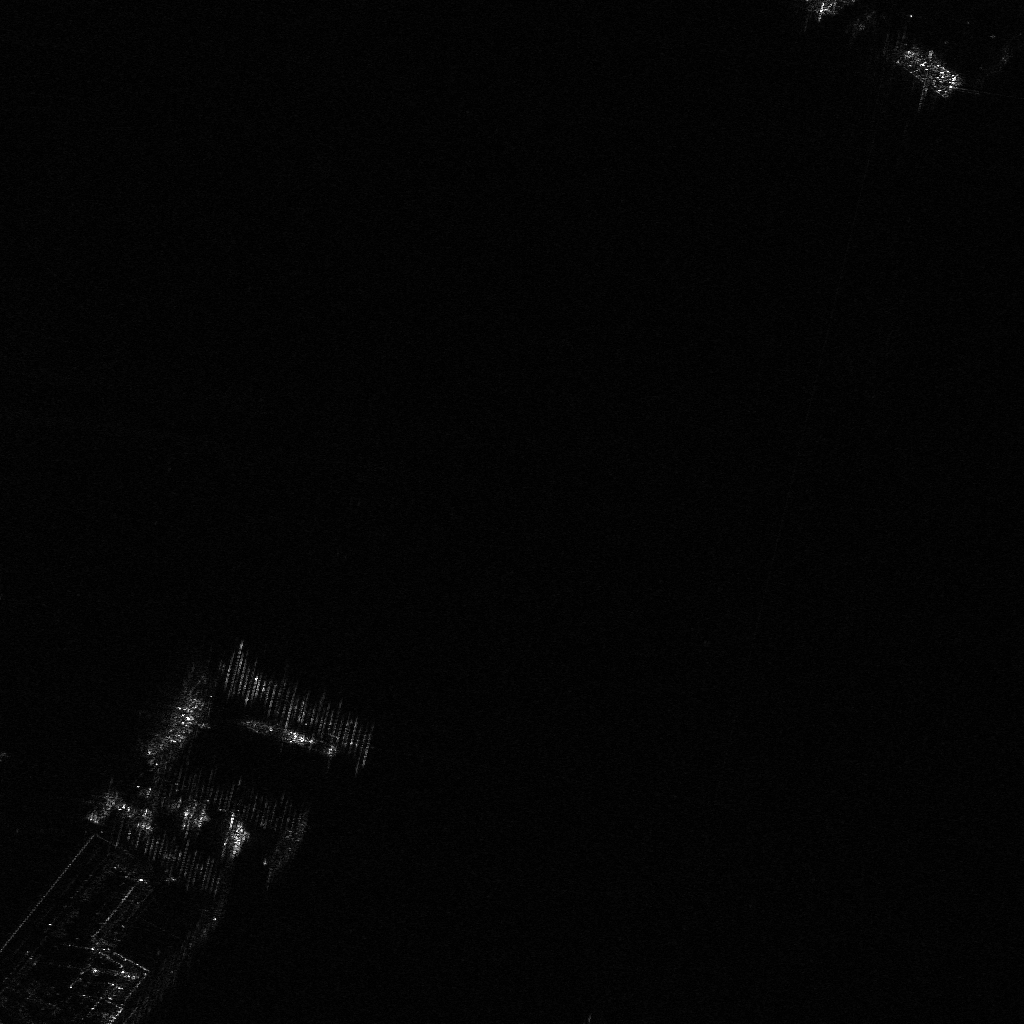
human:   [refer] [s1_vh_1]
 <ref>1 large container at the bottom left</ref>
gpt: <box>[[16, 65, 18, 75, 40]]</box>

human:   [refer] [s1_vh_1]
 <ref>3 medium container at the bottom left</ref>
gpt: <box>[[21, 79, 22, 83, 17], [23, 70, 28, 71, 19], [22, 79, 23, 83, 17]]</box>

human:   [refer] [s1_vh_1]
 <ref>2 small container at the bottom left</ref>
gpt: <box>[[19, 78, 20, 80, 14], [18, 77, 19, 80, 9]]</box>

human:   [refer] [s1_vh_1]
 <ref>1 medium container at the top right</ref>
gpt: <box>[[88, 5, 93, 7, 43]]</box>